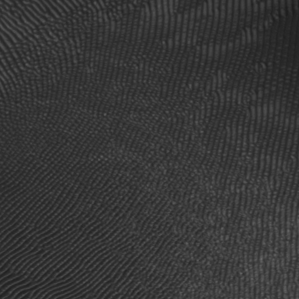
Label: frost